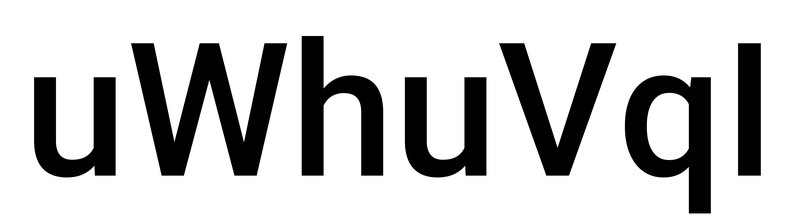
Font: Roboto_Medium